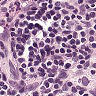
Metastatic tissue present: no